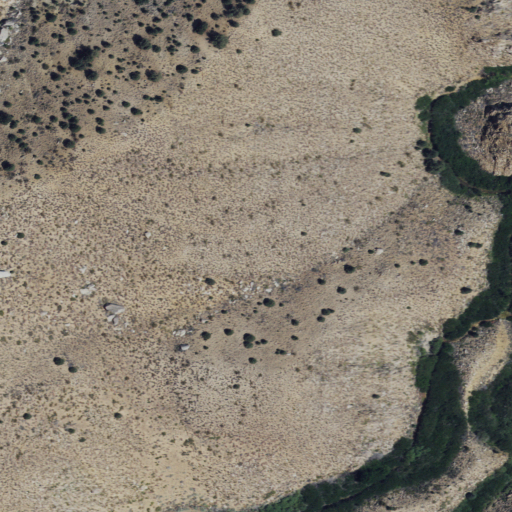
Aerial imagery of valley in California named Middle Fork Shannon Canyon containing shrub, grassland, woody wetlands, herbaceous wetlands, and evergreen forest